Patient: sex F, age 43
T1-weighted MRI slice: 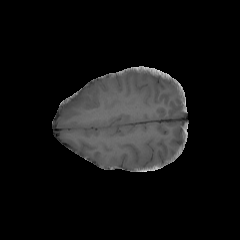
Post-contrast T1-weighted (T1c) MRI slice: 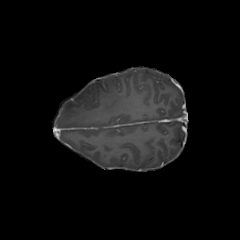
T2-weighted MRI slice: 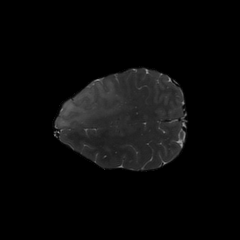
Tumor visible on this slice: yes
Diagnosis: Astrocytoma, IDH-mutant
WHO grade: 3